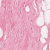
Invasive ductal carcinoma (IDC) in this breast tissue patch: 0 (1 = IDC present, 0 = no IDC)